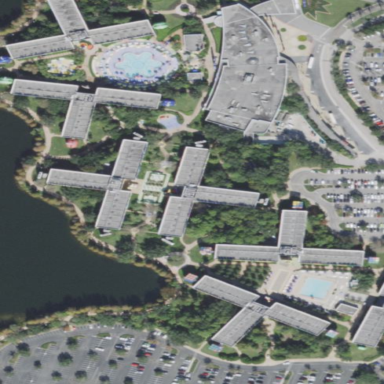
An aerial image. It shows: Hotel building.